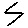
Label: zigzag